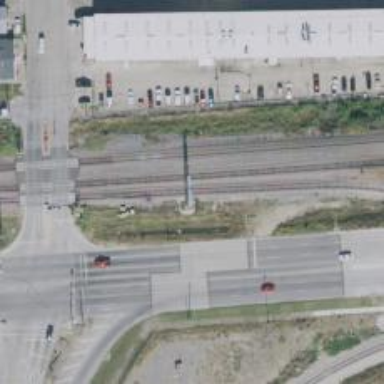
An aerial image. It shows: Railway signal.